Question: >
<URL>
I'm running 18 quantile regressions with one dependent and one independent variable. I want a $6 * 3$ tile plot of the distributions of the 18 slope estimates across $ au = 0.01,0.02,...,0.99$.
Here's what I've been able to do so far:
'''
require(quantreg)
op <- par(xlab="")
y=rnorm(200)
x=rnorm(200)
plot(summary(rq(y~x,tau=1:99/100)),parm=2,main="",mfrow=c(6,3),mar=c(0.5,2,2,2))
par(new=TRUE)
plot(summary(rq(y~x,tau=1:99/100)),parm=2,main="",mfrow=c(6,3),mar=c(0.5,2,2,2))
'''
The second plot goes all the way to the bottom right, and when I try a third time it's not even in the graph window.
I've tried to put the par(mfrow=c(6,3)) outside of the plot() but it didn't work.

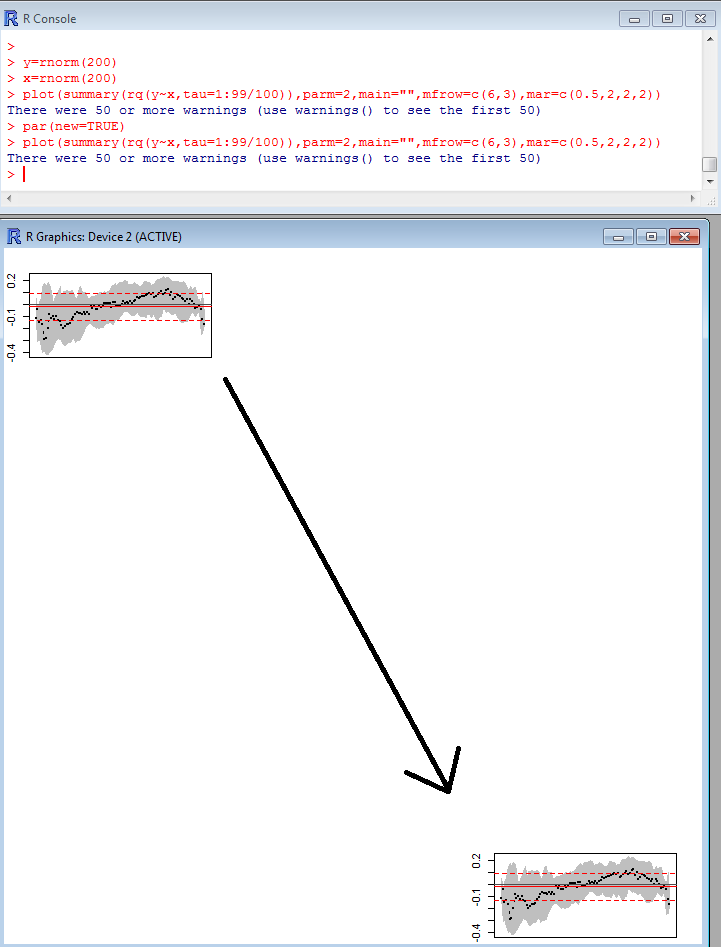
Answer: The default behavior of plot.summary.rqs is to construct a tile plot with one plot for each parameter, which may be what you have been accustomed to seeing, but as Roland says it is using par() in a manner that defeats your efforts. You can overcome this a couple of ways. One would be to redo the function. But if you want to leave the function unchanged, you could just make an auxillary function (a copy of the original with a new name) that comments out the par calls (there are 2) and use it for your subsequent plotting within the framework.